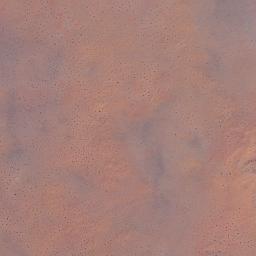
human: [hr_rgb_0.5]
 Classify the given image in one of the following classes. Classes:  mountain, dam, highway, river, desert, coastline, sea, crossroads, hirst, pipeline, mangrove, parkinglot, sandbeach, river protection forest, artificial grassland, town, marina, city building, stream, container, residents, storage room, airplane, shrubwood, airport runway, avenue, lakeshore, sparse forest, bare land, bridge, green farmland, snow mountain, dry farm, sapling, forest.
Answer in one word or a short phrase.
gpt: desert